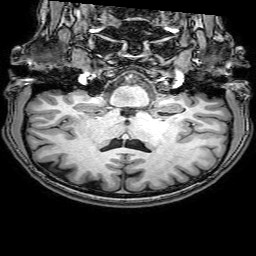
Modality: T1w
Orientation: sagittal
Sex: male
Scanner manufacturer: philips
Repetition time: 0.008135 s
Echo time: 0.00372 s